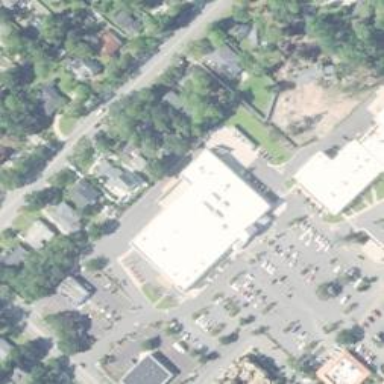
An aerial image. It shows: Supermarket.